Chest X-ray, PA view. Patient: 52 years old, sex M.
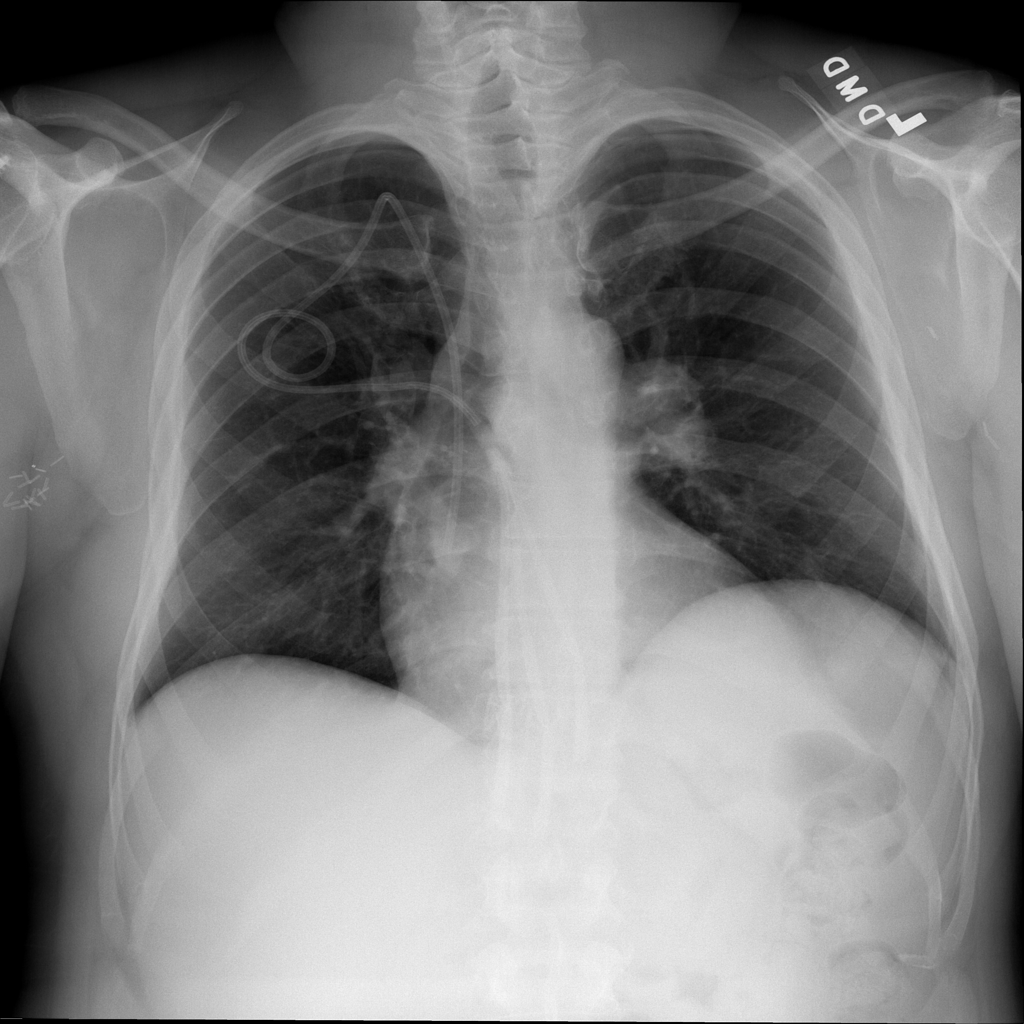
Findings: No Finding